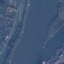
Label: River